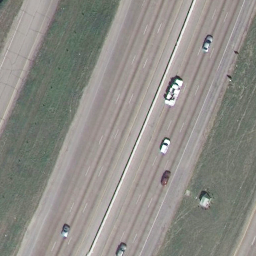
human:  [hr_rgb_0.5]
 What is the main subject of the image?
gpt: freeway